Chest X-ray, AP view. Patient: 32 years old, sex M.
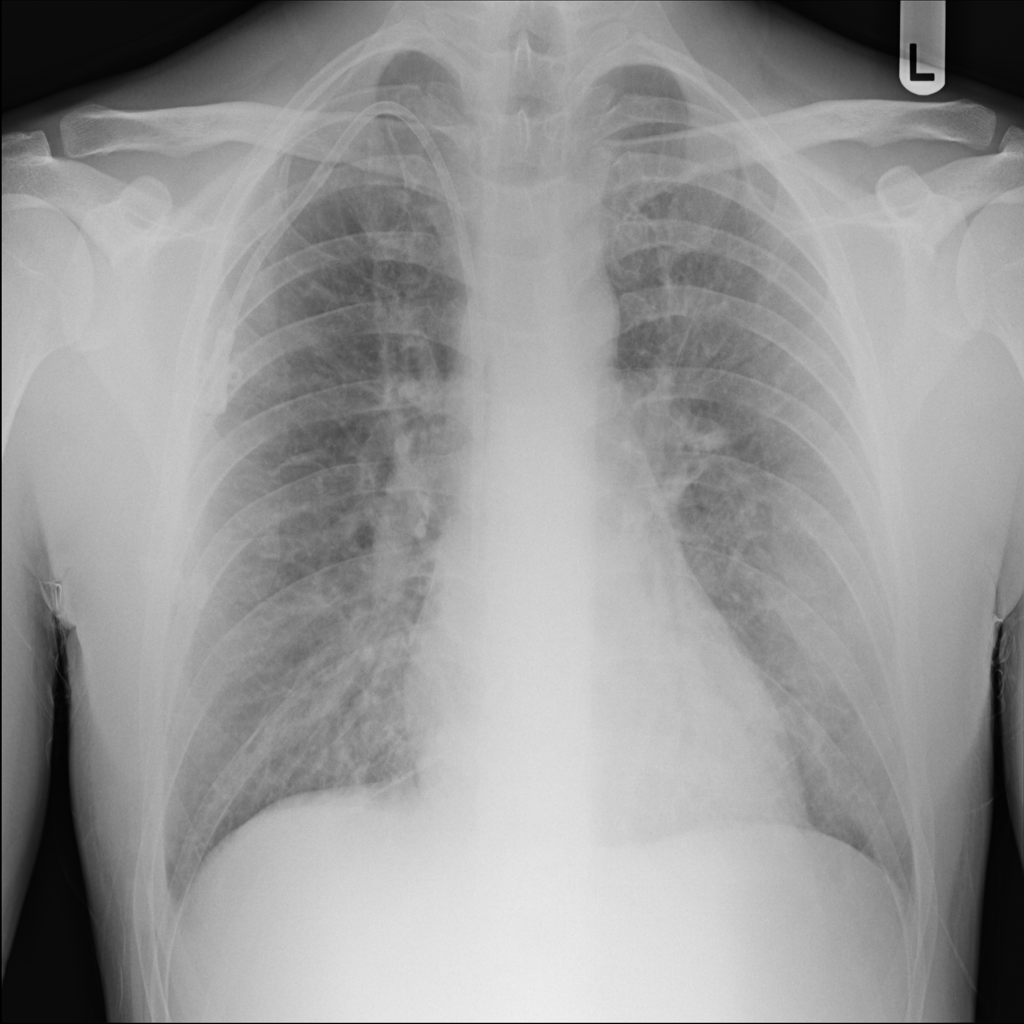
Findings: No Finding